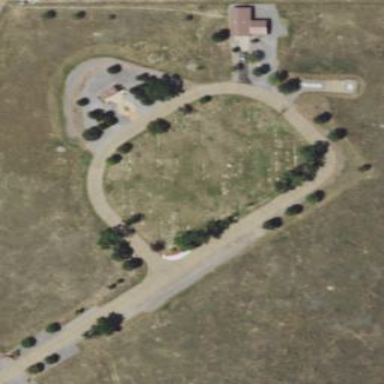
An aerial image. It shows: Cemetery.